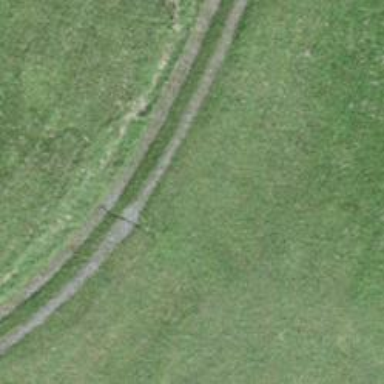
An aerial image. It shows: Track with grade 3 tracktype.